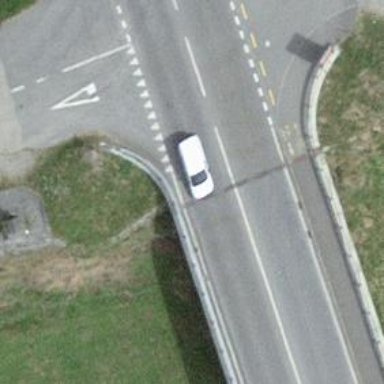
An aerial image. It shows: Primary highway bridge with asphalt surface. There is cycle track on the right side.